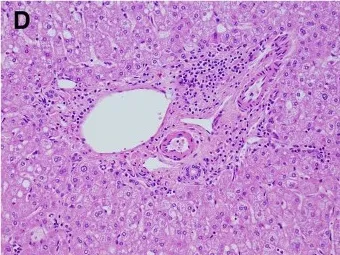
Histology. D; Example of normal portal tract.
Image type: pathology (h&e)